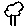
Label: tree